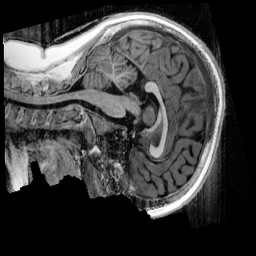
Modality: UNIT1_denoised
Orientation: sagittal
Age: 10
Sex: female
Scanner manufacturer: siemens
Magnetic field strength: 3 T
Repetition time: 4 s
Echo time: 0.00303 s